Question: In GNU Emacs on OSX Mavericks, how can I hide the title bar even when I'm not in Mavericks full-screen mode? I'd rather have my Emacs fill the entire frame.

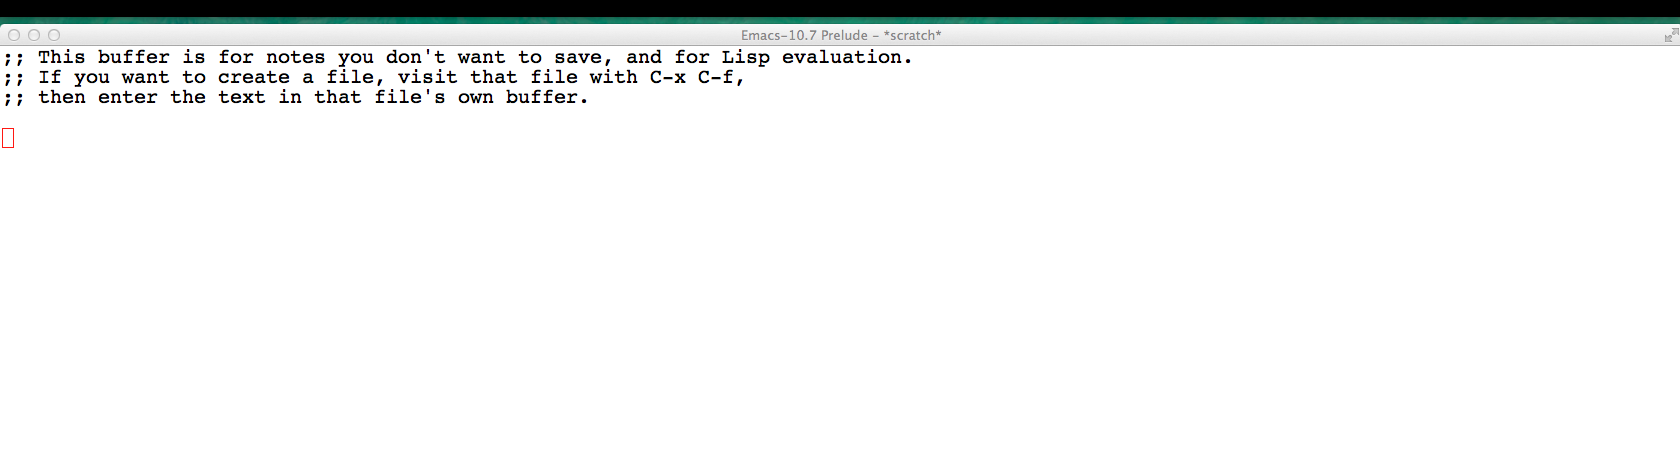
Answer: You can set the variable 'ns-auto-hide-menu-bar'to a non-nil value to hide the menu bar.
Also, you can position the window title above the top of the screen, if you do it programmatically. (OS X doesn't allow you to drag the frame above the top of the screen, though.)
For example: The following will position the editable area at the top of the display.
'''
(setq ns-auto-hide-menu-bar t)
(set-frame-position nil 0 -24)
(tool-bar-mode 0)
(set-frame-size nil 150 80) ;; Pick values matching your screen.
'''
Note: This might require Emacs 24.4 (which is still in pretest).
Alternatively, you could use the package <URL>